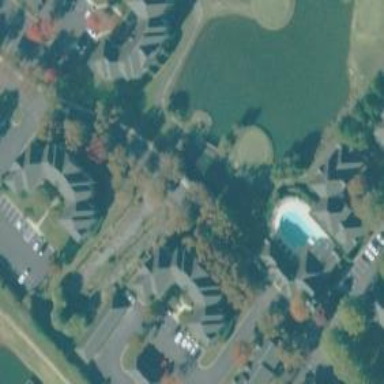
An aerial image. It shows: Service road that includes bridge over golf cart path.